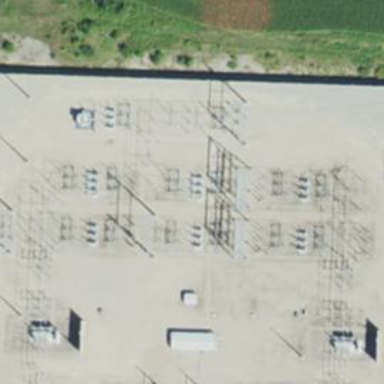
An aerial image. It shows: Switch used for power control.